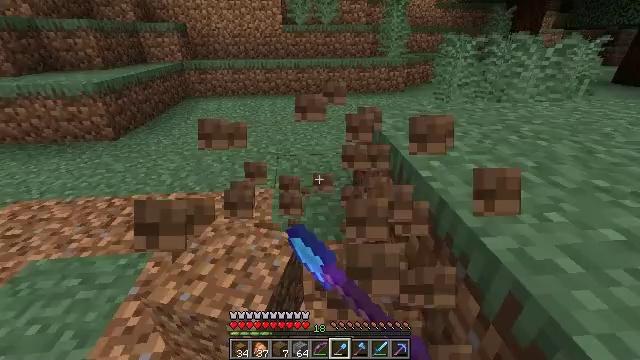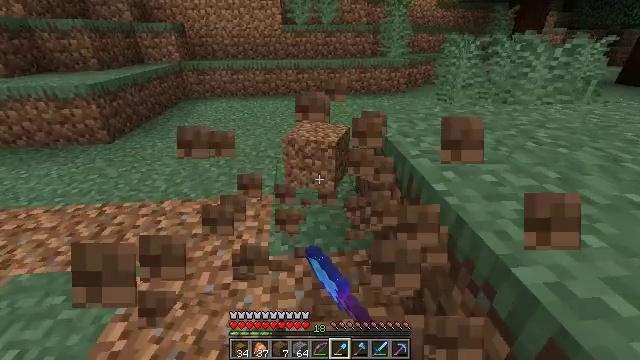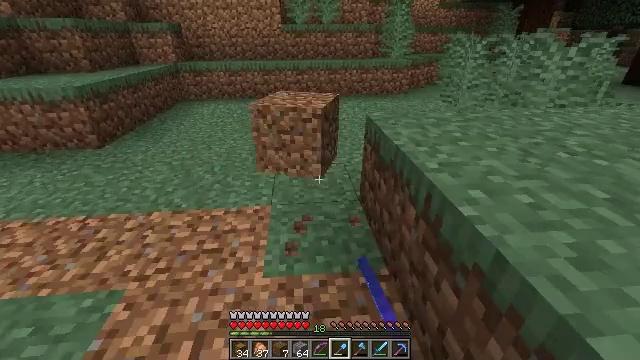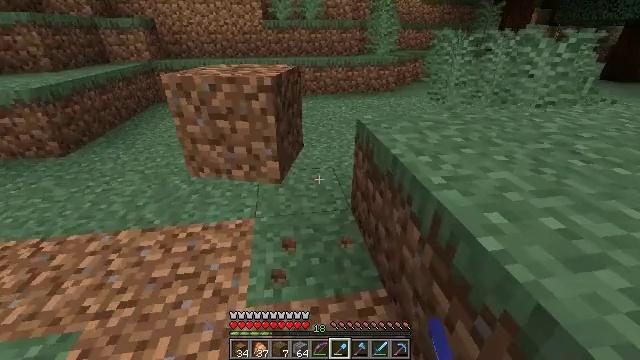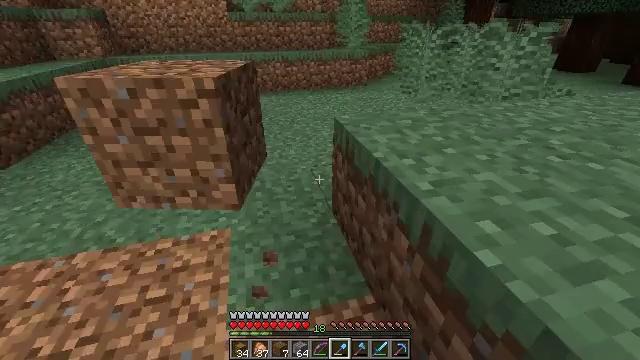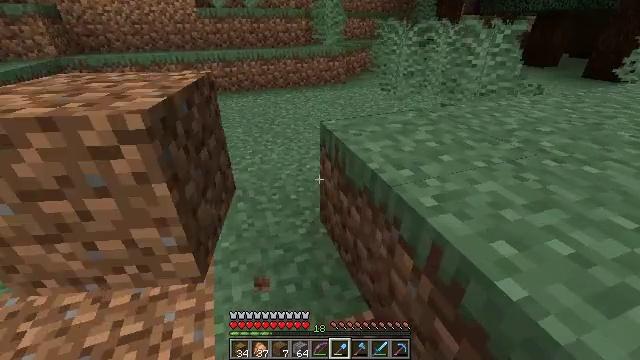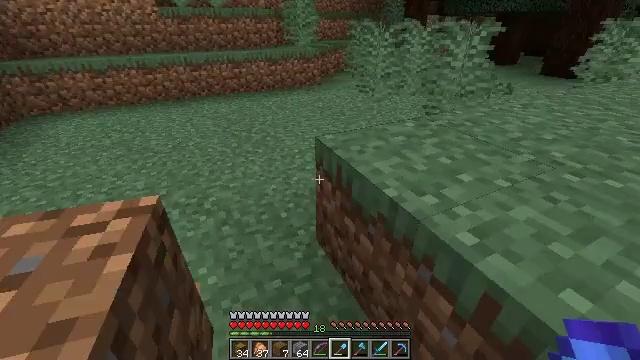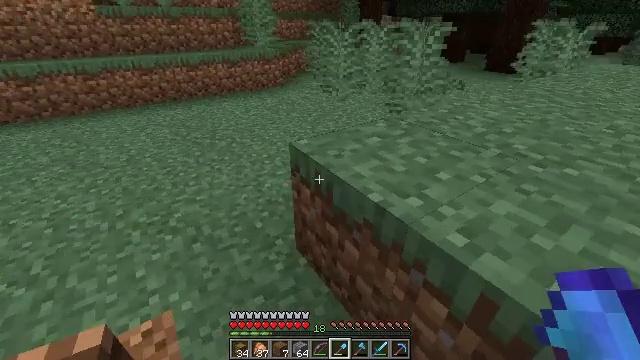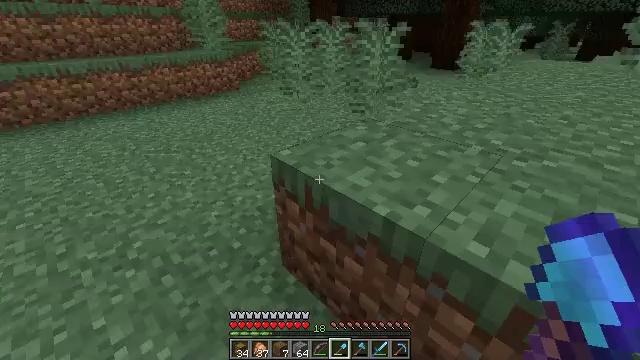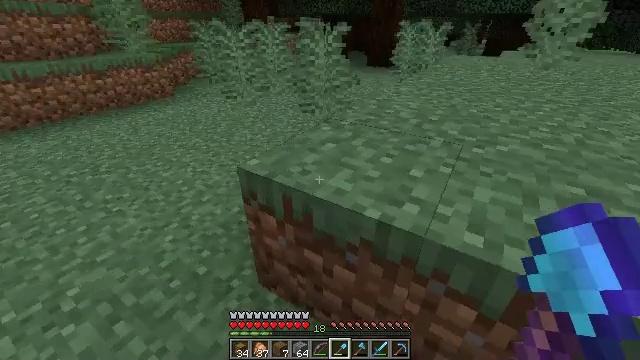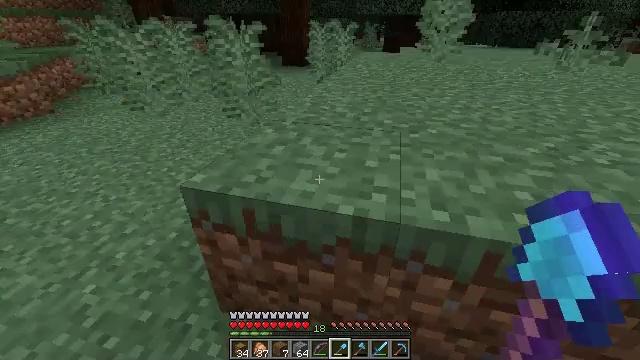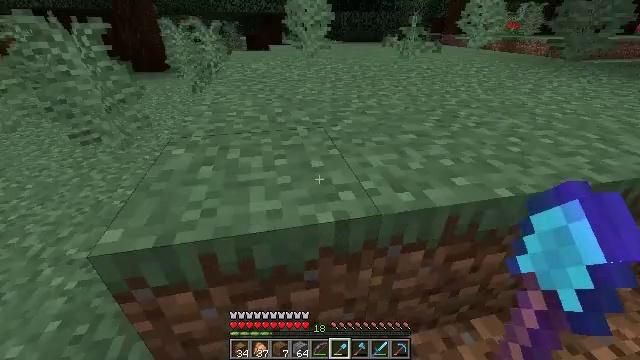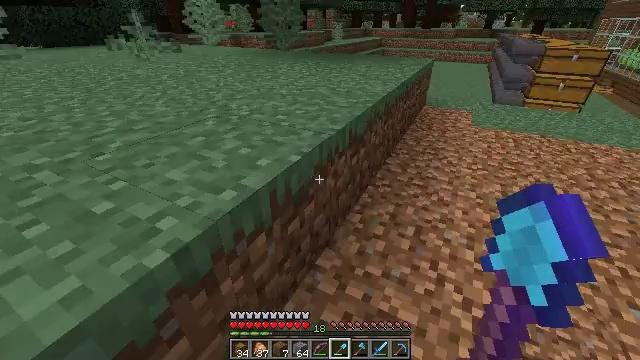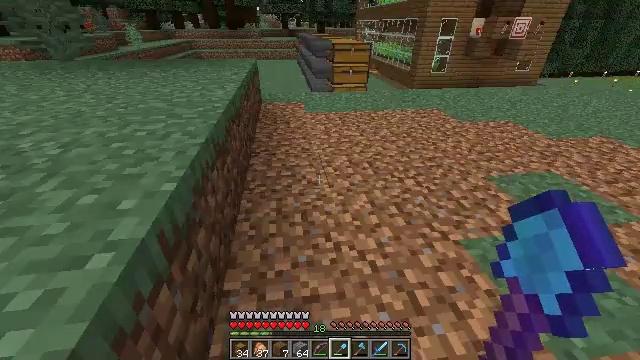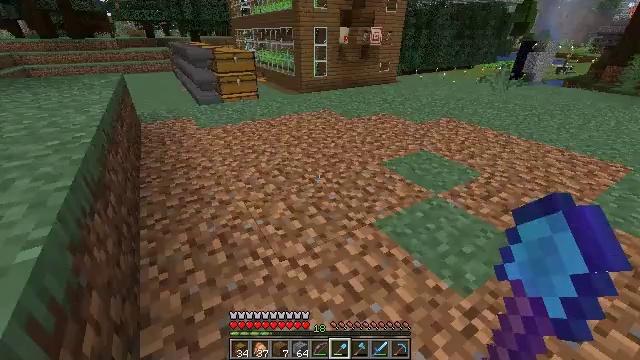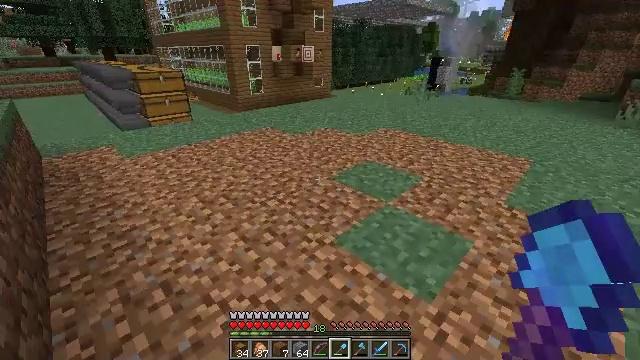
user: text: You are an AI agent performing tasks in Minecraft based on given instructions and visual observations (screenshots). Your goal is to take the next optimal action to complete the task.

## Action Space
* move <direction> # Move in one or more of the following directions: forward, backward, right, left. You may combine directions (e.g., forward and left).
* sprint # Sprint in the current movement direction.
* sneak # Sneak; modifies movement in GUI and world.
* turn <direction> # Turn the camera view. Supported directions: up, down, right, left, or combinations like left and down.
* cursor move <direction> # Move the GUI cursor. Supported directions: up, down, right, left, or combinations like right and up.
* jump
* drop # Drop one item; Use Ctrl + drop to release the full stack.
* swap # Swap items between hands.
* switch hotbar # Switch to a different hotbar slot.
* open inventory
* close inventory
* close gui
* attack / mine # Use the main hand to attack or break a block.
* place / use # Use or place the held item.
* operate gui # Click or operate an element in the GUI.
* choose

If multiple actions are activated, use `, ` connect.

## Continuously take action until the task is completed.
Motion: motion action
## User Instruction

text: Harvest some fern.
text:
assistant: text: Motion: move forward
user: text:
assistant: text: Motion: move forward
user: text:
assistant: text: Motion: move forward, turn right
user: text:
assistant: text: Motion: move forward and move left, turn right and down
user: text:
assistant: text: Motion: move forward and move left, turn right
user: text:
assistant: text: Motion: move forward and move left, turn right
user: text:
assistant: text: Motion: move forward and move left, turn right
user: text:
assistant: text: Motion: move forward and move left, turn right
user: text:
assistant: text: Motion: move forward and move left, turn right
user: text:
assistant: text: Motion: move forward and move left, turn right
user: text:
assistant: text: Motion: move forward and move left, turn right
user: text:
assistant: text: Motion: move forward and move left, turn right
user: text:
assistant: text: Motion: move forward, turn right
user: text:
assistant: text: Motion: move forward, turn right and up
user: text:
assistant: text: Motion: move forward, turn right and up
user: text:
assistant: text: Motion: move forward, turn right
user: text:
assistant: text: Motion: move forward, sprint
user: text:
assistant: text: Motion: move forward, sprint
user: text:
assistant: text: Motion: move forward, sprint
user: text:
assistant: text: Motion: move forward
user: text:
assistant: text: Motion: move forward
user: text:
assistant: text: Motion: move forward, sprint
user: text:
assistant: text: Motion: move forward, sprint, turn right
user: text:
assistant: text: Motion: move forward, sprint, turn right and up
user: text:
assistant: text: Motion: move forward
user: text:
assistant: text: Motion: move forward, turn right
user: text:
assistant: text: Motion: move forward, sprint, turn right
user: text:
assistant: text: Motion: move forward, sprint, turn right
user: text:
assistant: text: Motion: move forward, sprint, turn right
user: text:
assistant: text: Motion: move forward, turn right